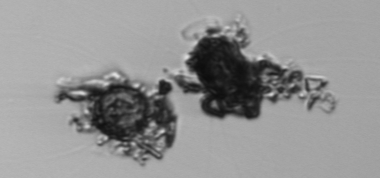
Label: Thalassiosira_TAG_external_detritus